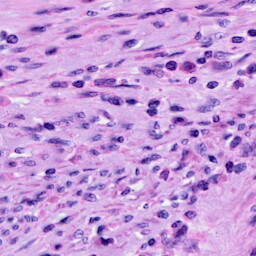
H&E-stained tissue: Cervix